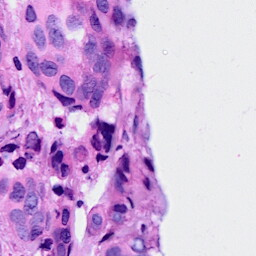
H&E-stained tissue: Breast